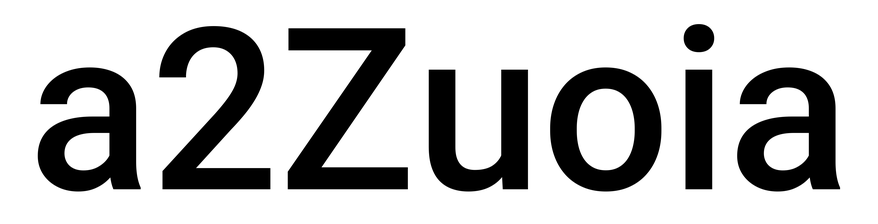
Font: Roboto_Medium